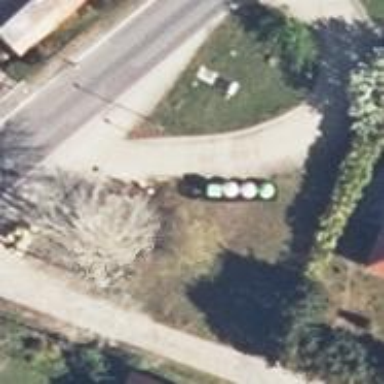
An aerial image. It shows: Platform at public transport location with shelter.